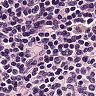
Metastatic tissue present: no